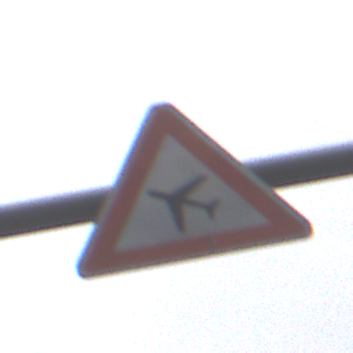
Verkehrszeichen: FlugbetriebRechts
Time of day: Midday
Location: Outdoor (Urban)
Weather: Overcast
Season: NotSpecified
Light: Natural